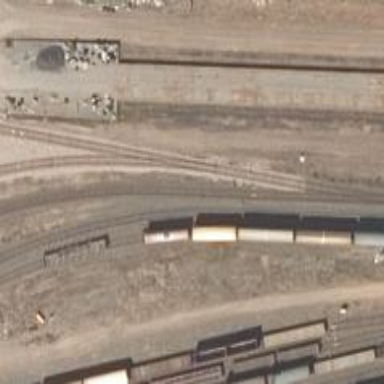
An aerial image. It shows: Railway signal.